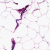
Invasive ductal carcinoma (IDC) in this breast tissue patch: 0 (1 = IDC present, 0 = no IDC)